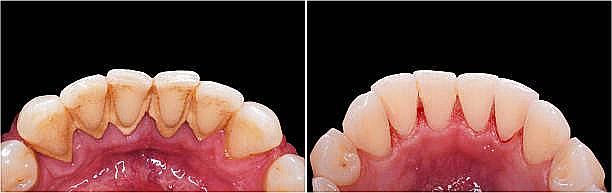
Condition: Calculus